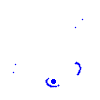
Particle: electron